Field crop: maize
Growth stage: 2
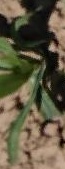
Species: maize